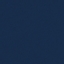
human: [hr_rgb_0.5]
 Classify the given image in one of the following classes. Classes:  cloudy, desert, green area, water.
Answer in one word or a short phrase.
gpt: water